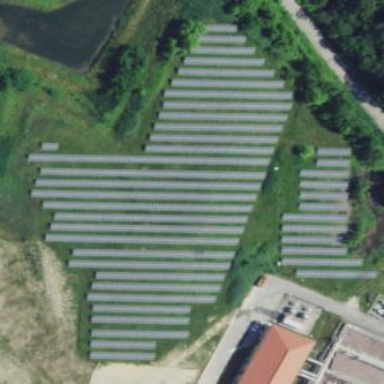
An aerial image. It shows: Solar power plant using photovoltaic technology to generate electricity.